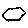
Label: hexagon